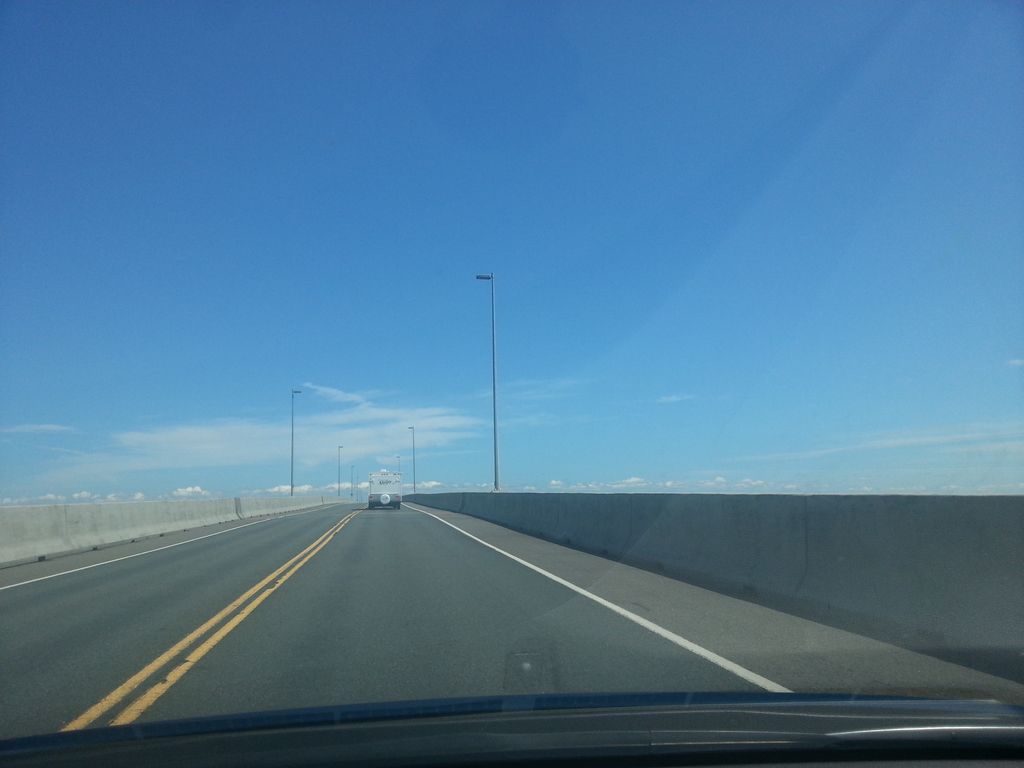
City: charlottetown